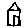
Label: house